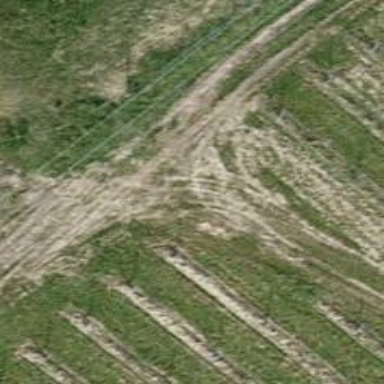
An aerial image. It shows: Track with grade5 tracktype.